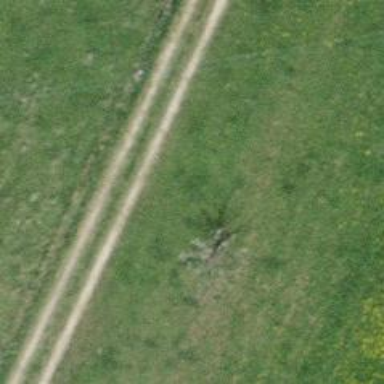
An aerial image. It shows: Track with grade3 tracktype. The surface consists of gravel and grass.